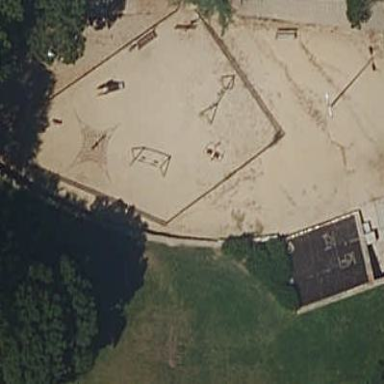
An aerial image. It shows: Playground area for leisure activities on the land.